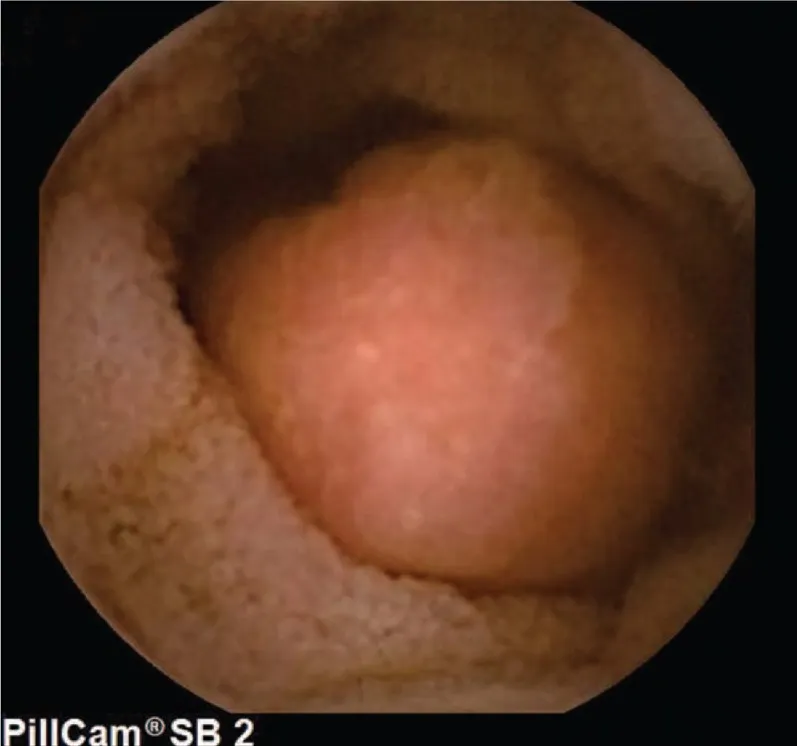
Capsule endoscopy (CE) demonstrated a polypoid tumor of about 2 cm in diameter in the ileum, with an active nearby hemorrhage. CE = capsule endoscopy.
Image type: endoscopy (other_endoscopy)